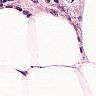
Metastatic tissue present: no